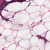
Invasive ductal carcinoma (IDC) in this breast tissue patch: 1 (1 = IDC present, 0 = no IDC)